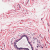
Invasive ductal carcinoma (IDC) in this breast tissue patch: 0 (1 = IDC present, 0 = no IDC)